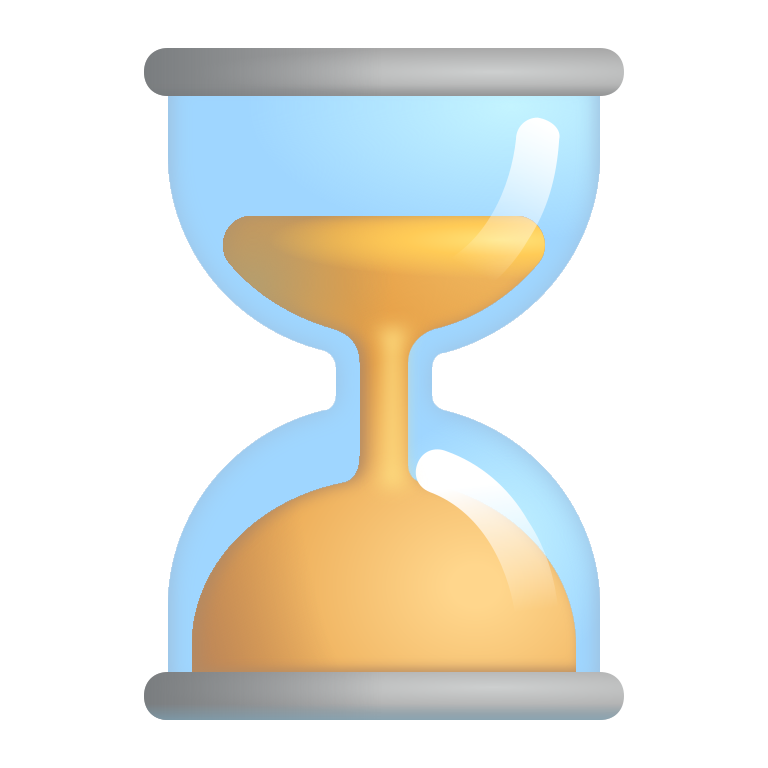
hourglass done color